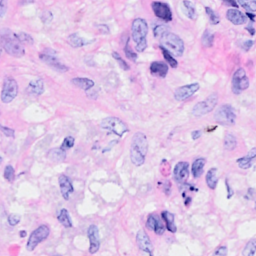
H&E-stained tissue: Breast